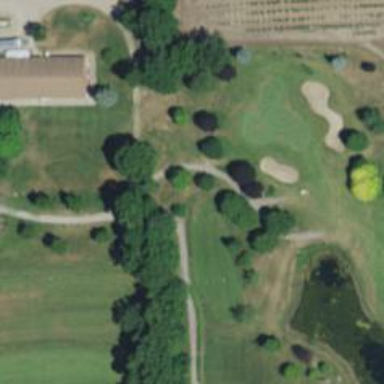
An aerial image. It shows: Service road designated as golf cart path.